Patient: sex M, age 42
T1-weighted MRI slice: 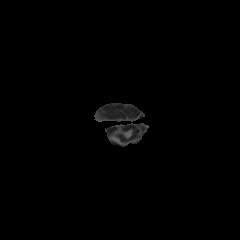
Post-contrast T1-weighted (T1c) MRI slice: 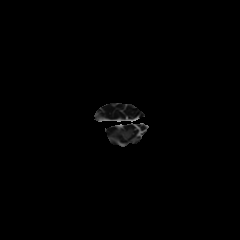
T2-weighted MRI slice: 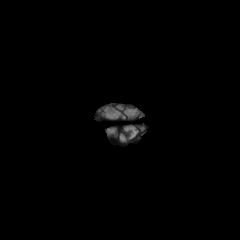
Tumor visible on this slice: no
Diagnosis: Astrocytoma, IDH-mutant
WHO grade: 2